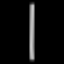
Label: line